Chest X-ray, AP view. Patient: 65 years old, sex F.
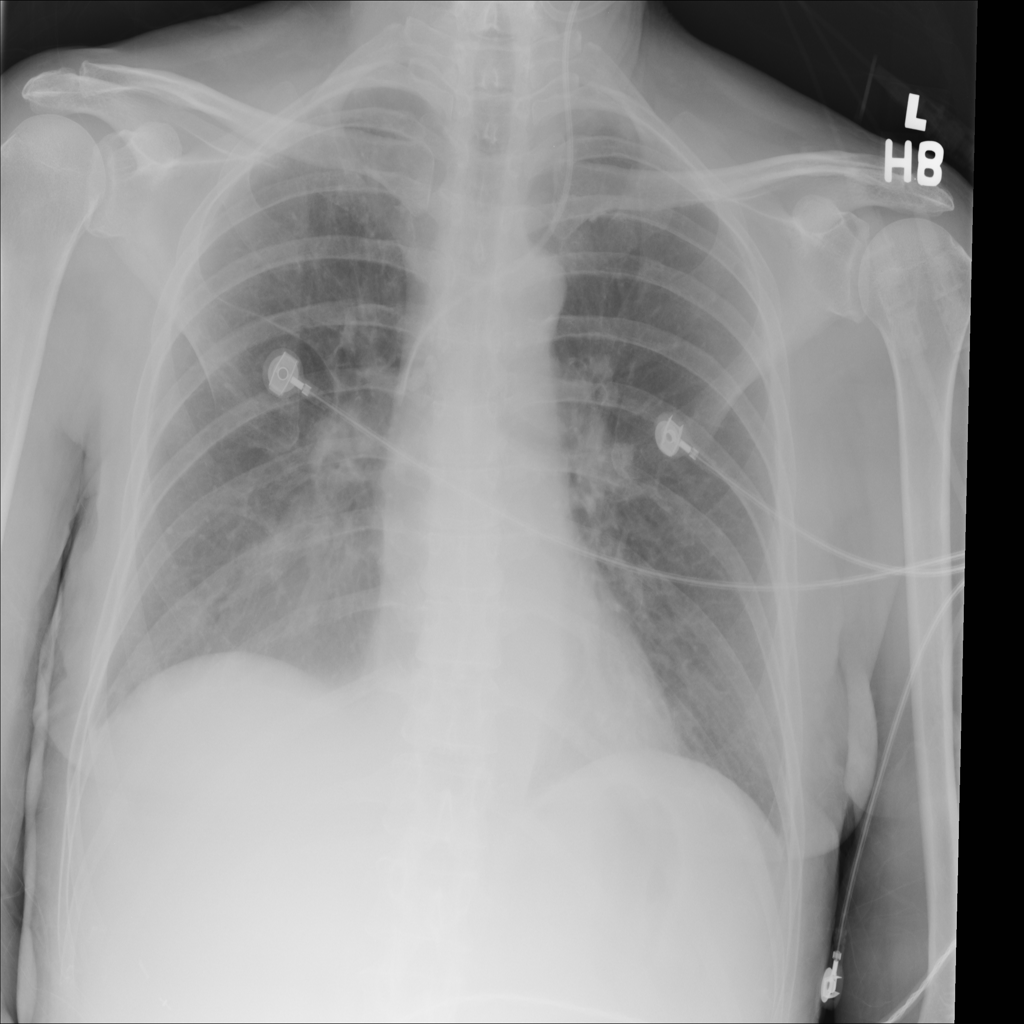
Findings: Infiltration